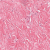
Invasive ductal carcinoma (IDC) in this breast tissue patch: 0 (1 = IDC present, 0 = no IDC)